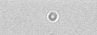
Label: camera_spot